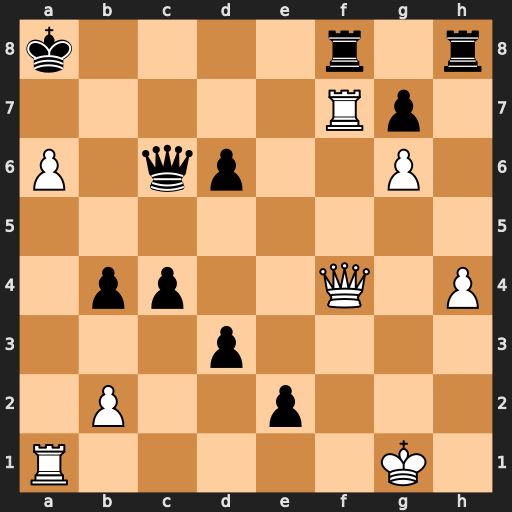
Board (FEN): k4r1r/5Rp1/P1qp2P1/8/1pp2Q1P/3p4/1P2p3/R5K1
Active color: w
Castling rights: -
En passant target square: -
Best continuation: Rxf8+ Rxf8 Qxf8+